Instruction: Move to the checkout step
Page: cart
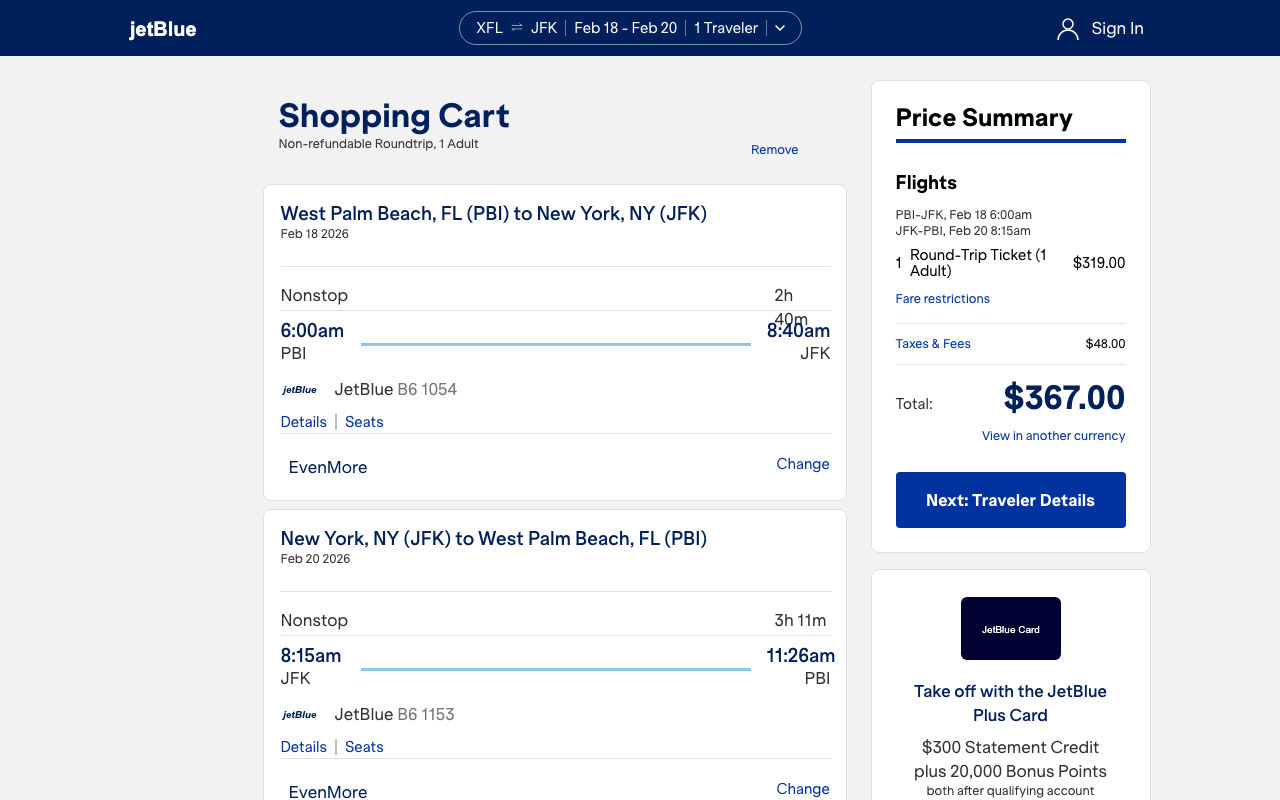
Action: click